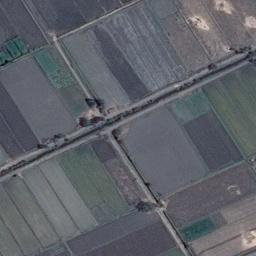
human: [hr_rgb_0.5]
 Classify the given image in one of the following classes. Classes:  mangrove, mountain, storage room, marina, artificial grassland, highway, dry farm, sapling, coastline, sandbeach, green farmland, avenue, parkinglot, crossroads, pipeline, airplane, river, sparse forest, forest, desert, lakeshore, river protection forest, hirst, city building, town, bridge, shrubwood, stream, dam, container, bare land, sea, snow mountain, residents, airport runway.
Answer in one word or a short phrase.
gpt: green farmland